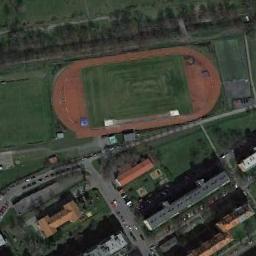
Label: ground_track_field